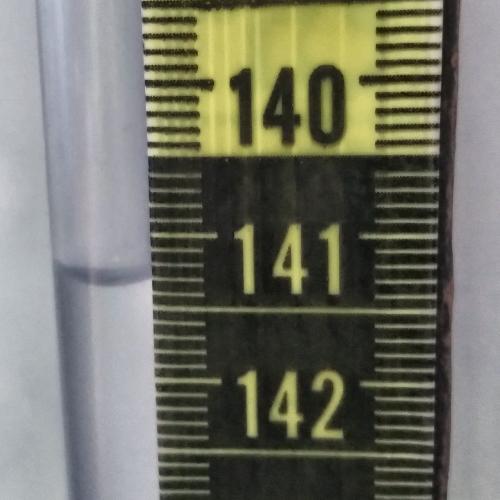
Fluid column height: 141.3 cm